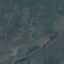
Label: HerbaceousVegetation